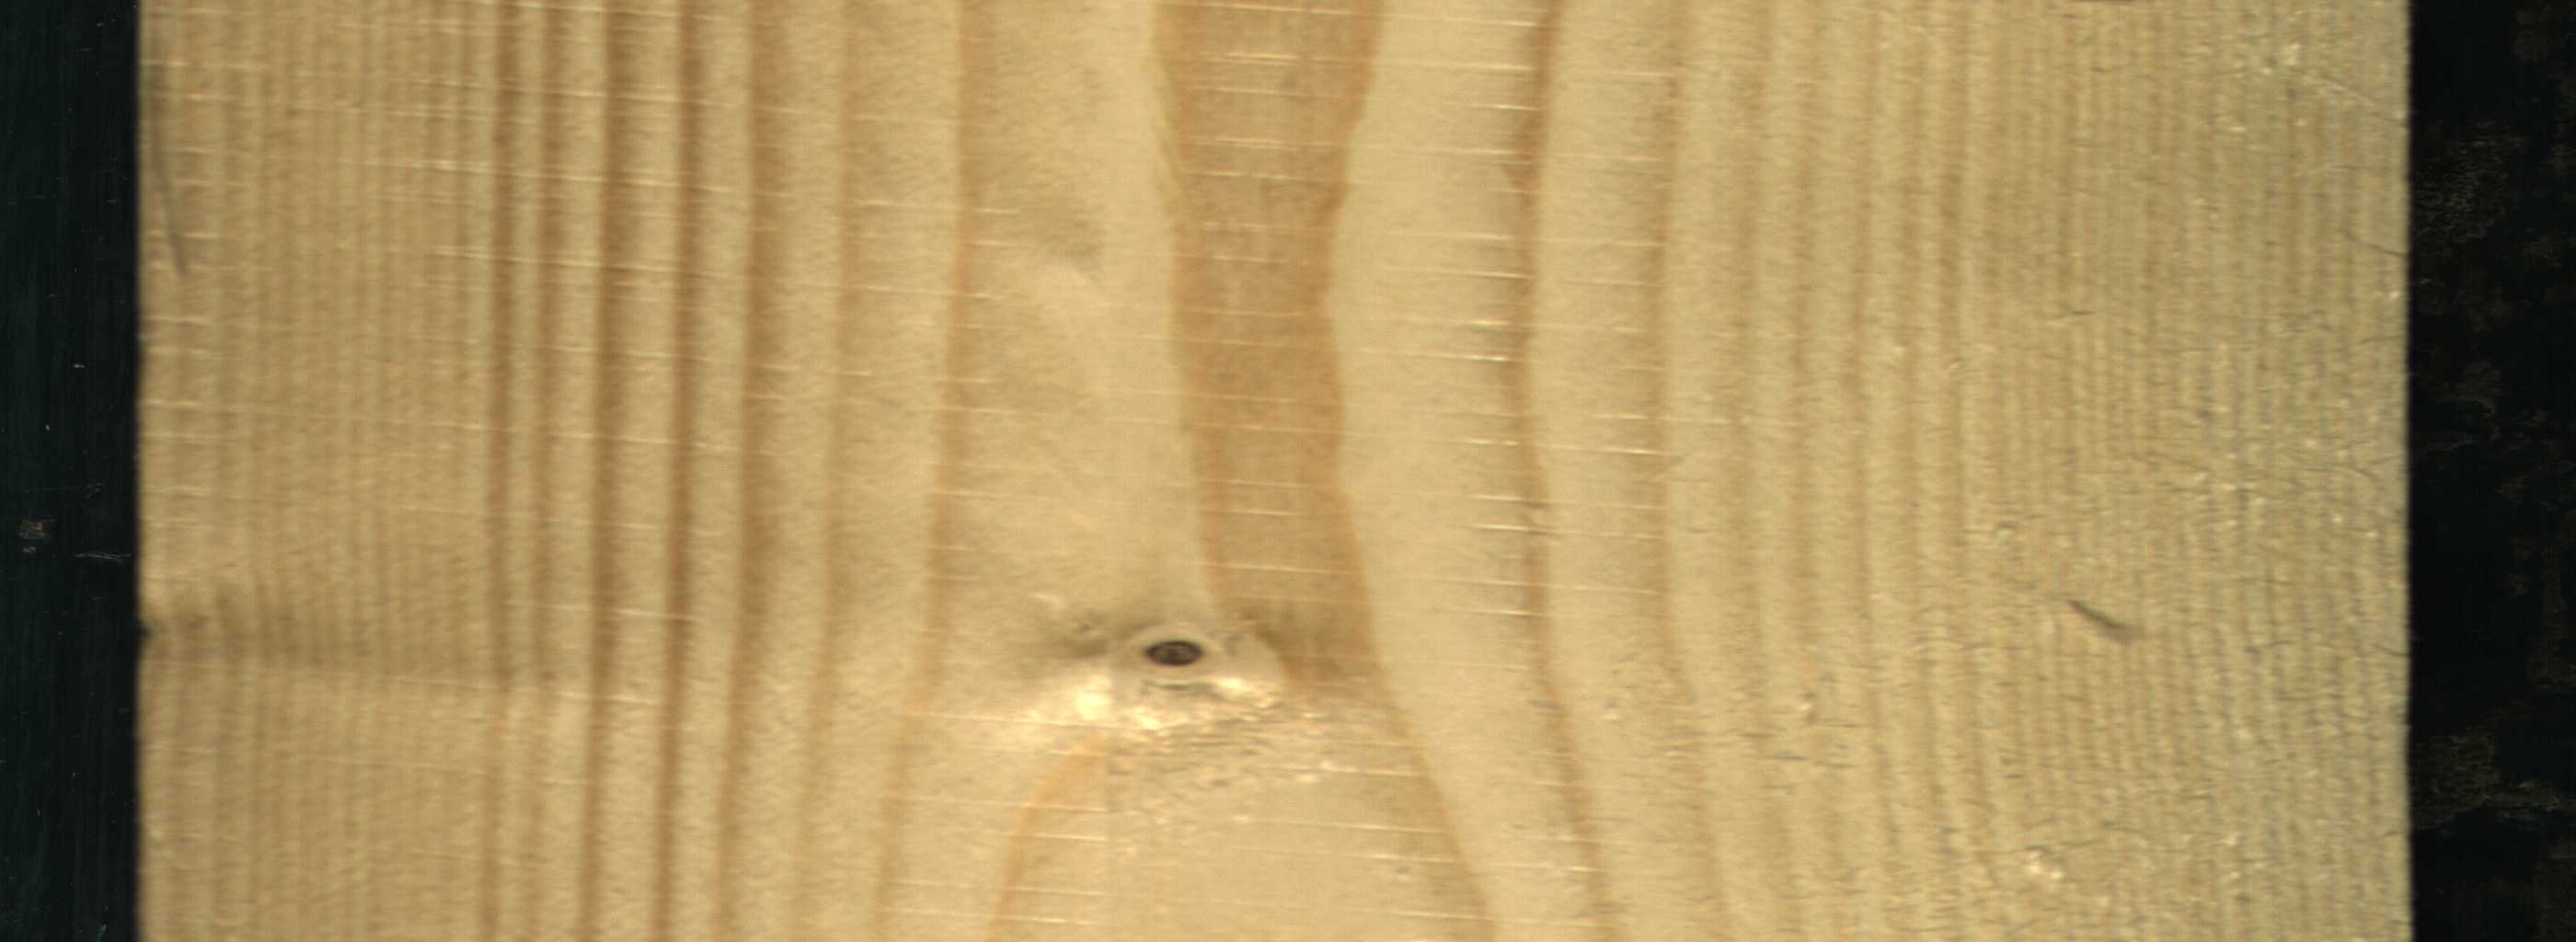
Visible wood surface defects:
Live_Knot